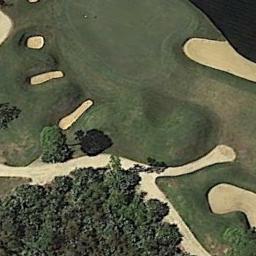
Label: golf_course